Question: So I was wanting to load Firebase real-time database in a Recycler-view in a fragment.
Here is my fragment:
'''
public class buy extends Fragment {
// TODO: Rename parameter arguments, choose names that match
// the fragment initialization parameters, e.g. ARG_ITEM_NUMBER
private static final String ARG_PARAM1 = "param1";
private static final String ARG_PARAM2 = "param2";
// TODO: Rename and change types of parameters
private String mParam1;
private String mParam2;
private RecyclerView recyler;
private DatabaseReference reference;
private ArrayList<Produce> plist;
private Produce_RecyclerViewAdapter adapter;
public buy() {
// Required empty public constructor
}
// TODO: Rename and change types and number of parameters
public static buy newInstance(String param1, String param2) {
buy fragment = new buy();
Bundle args = new Bundle();
args.putString(ARG_PARAM1, param1);
args.putString(ARG_PARAM2, param2);
fragment.setArguments(args);
return fragment;
}
@Override
public void onCreate(Bundle savedInstanceState) {
super.onCreate(savedInstanceState);
if (getArguments() != null) {
mParam1 = getArguments().getString(ARG_PARAM1);
mParam2 = getArguments().getString(ARG_PARAM2);
}
}
@Override
public View onCreateView(LayoutInflater inflater, ViewGroup container,
Bundle savedInstanceState) {
// Inflate the layout for this fragment
View rootView = inflater.inflate(R.layout.fragment_buy, container, false);
recyler = rootView.findViewById(R.id.recycler);
recyler.setHasFixedSize(true);
recyler.setLayoutManager(new LinearLayoutManager(rootView.getContext()));
reference = FirebaseDatabase.getInstance().getReference("Produce");
plist = new ArrayList<>();
adapter = new Produce_RecyclerViewAdapter(plist, rootView.getContext());
recyler.setAdapter(adapter);
final int count = 0;
reference.addValueEventListener(new ValueEventListener() {
@Override
public void onDataChange(@NonNull DataSnapshot snapshot) {
for (DataSnapshot ds : snapshot.getChildren()) {
Produce produce = ds.getValue(Produce.class);
plist.add(produce);
}
adapter.notifyDataSetChanged();
}
@Override
public void onCancelled(@NonNull DatabaseError error) {
Display();
}
});
return inflater.inflate(R.layout.fragment_buy, container, false);
}
private void Display() {
Toast.makeText(getActivity(), "Error", Toast.LENGTH_SHORT).show();
}
}
'''
Here is my adapter class:
'''
public class Produce_RecyclerViewAdapter extends RecyclerView.Adapter<Produce_RecyclerViewAdapter.ViewHolder>{
private List<Produce> produce_item;
private Context context;
public Produce_RecyclerViewAdapter(List<Produce> produce_item, Context context) {
this.produce_item = produce_item;
this.context = context;
}
@NonNull
@NotNull
@Override
public ViewHolder onCreateViewHolder(@NonNull @NotNull ViewGroup parent, int viewType) {
LayoutInflater inflater = LayoutInflater.from(parent.getContext());
View view = inflater.inflate(R.layout.produce_item, parent, false);
return new ViewHolder(view);
}
@Override
public void onBindViewHolder(@NonNull @NotNull ViewHolder holder, int position) {
Produce produce = produce_item.get(position);
holder.ptitle.setText(produce.getPname());
holder.pprice.setText(produce.getPprice());
Picasso.with(context)
.load(produce.getPimg())
.placeholder(R.mipmap.ic_launcher)
.fit()
.centerCrop()
.into(holder.pimage);
}
@Override
public int getItemCount() {
return produce_item.size();
}
public class ViewHolder extends RecyclerView.ViewHolder{
ImageView pimage;
TextView ptitle, pprice;
CardView view, addtocart;
public ViewHolder(@NonNull @NotNull View itemView) {
super(itemView);
pimage = itemView.findViewById(R.id.pimage);
ptitle = itemView.findViewById(R.id.ptitle);
pprice = itemView.findViewById(R.id.pprice);
view = itemView.findViewById(R.id.view);
addtocart = itemView.findViewById(R.id.addtocart);
}
}
}
'''
Here is my Produce.java:
'''
public class Produce {
String pname;
String pdesc;
String pimg;
String pfarm;
String pprice;
String pcategory;
boolean instock;
public Produce(){
}
public Produce(String pname, String pdesc, String pimg, String pfarm, boolean instock, String pprice, String pcategory){
this.pname = pname;
this.pdesc = pdesc;
this.pimg = pimg;
this.pfarm = pfarm;
this.instock = instock;
this.pprice = pprice;
this.pcategory = pcategory;
}
public String getPname(){
return pname;
}
public String getPdesc(){
return pdesc;
}
public String getPimg(){
return pimg;
}
public String getPfarm() {
return pfarm;
}
public boolean isInstock() {
return instock;
}
public String getPprice(){return pprice;}
public String getPcategory(){return pcategory;}
public void setPimg(String pimg){this.pimg = pimg;}
}
'''
Here is my data:

even though I added setter to pimg I get:
Stack trace: No setter/field for pimage found on class com.example.belko_fresh.Produce
what do I do?
edit: after editing the firebase data to match my Produce class I get the stack trace: No adapter attached; skipping layout.
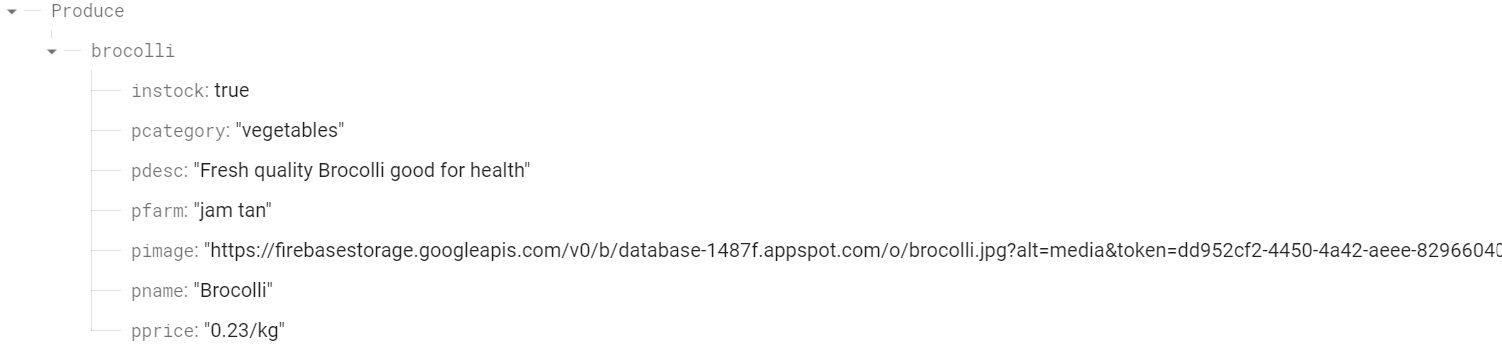
Answer: The database has a property called 'pimage', while your Java class has a field called 'pimg'. Since the two names don't match, the Firebase SDK can't automatically map between them and raises an error.
To remove the error, ensure your Java code and database use the same names for properties, i.e.:
'''
public String getPimage(){
return pimg;
}
...
public void setPimage(String pimg){this.pimg = pimg;}
'''